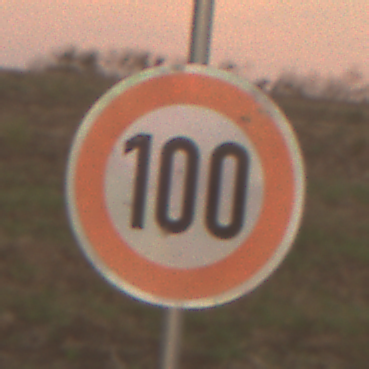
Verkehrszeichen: Geschwindigkeit100
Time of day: SunriseSunset
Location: Outdoor (Nature)
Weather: PartlyCloudy
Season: NotSpecified
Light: Natural